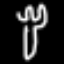
Label: fork